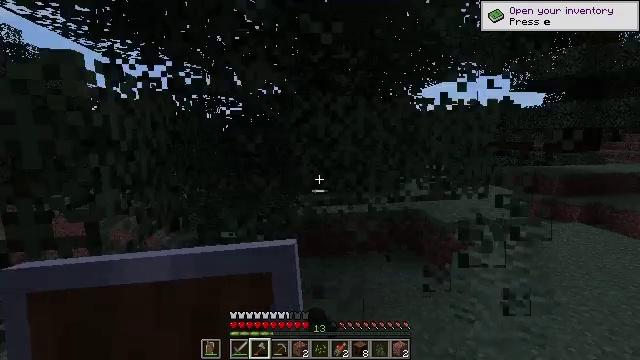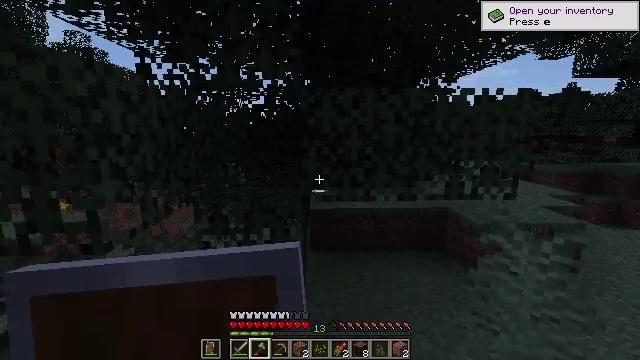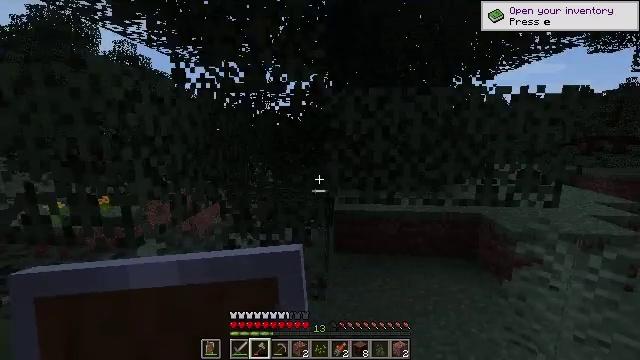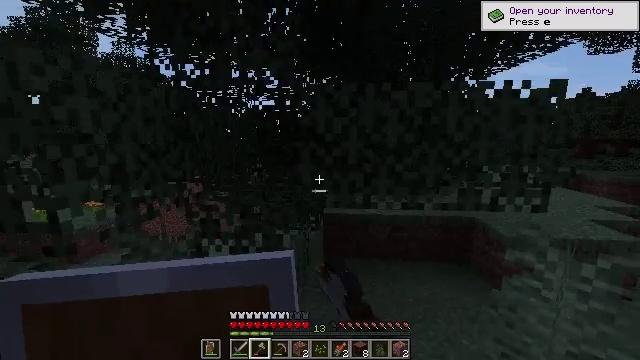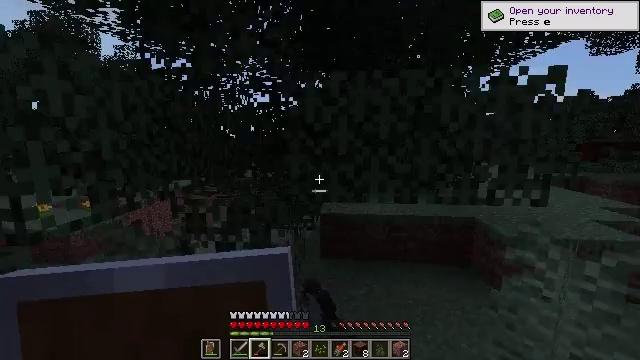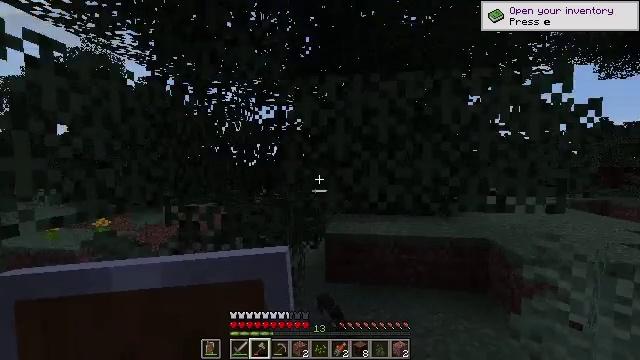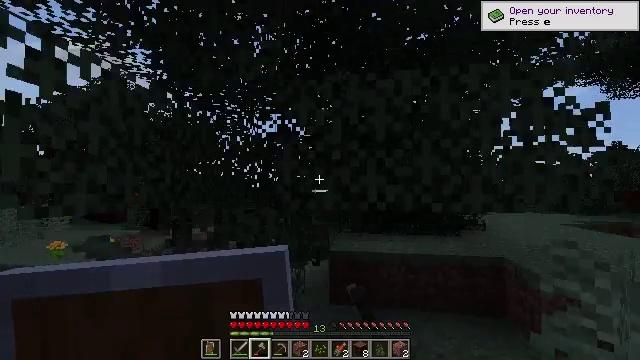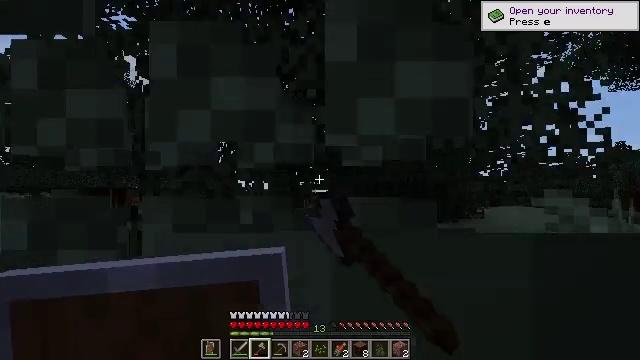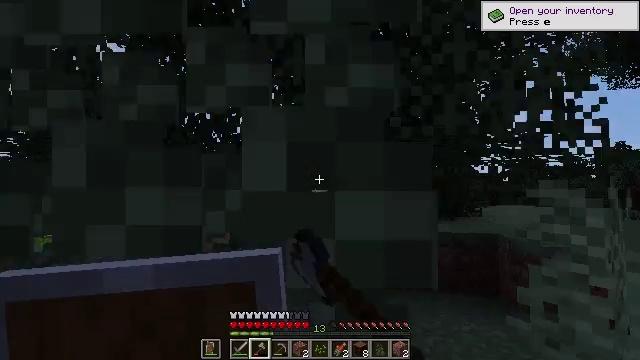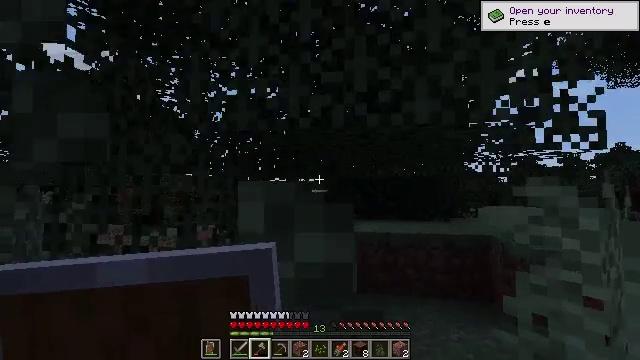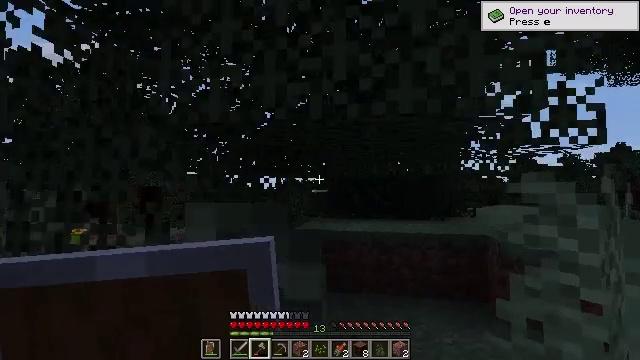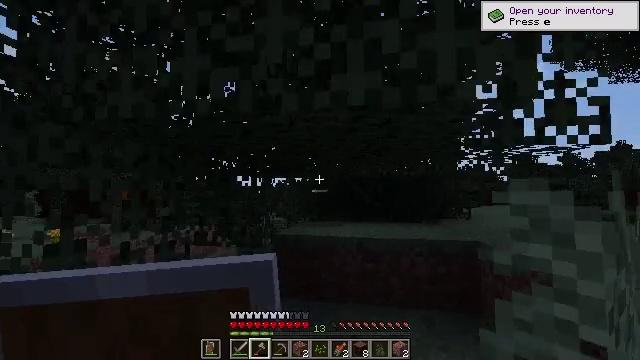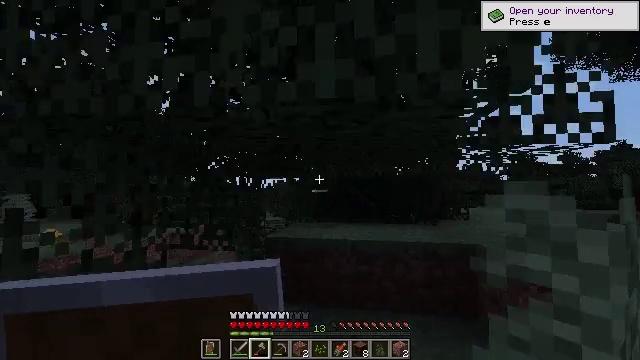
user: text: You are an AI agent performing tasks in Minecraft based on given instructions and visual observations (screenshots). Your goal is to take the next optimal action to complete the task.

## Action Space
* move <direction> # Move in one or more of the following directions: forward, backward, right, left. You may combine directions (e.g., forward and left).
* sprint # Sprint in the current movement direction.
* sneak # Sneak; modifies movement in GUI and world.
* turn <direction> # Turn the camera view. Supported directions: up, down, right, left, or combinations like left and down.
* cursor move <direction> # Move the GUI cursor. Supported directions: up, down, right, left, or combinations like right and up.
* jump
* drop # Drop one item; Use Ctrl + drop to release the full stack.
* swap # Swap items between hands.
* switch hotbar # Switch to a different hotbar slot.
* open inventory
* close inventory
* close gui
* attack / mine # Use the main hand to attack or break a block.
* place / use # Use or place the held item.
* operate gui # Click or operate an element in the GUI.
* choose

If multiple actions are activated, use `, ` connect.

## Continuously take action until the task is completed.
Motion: motion action
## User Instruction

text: Remove the large fern from the terrain.
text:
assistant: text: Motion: move forward and move right, turn left and down, attack / mine
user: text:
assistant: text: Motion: move forward and move right, turn left, attack / mine
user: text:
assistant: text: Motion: move forward and move right, attack / mine
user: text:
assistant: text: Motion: move forward and move right, attack / mine
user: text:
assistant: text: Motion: move forward and move right, turn left and up, attack / mine
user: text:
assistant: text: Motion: move forward and move right, turn left and up, attack / mine
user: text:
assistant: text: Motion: move forward and move right, attack / mine
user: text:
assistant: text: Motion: move forward and move right, attack / mine
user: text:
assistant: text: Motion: move forward and move right, attack / mine
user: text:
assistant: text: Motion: move forward and move right, attack / mine
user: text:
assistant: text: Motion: move forward and move right, attack / mine
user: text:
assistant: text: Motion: move forward and move right, attack / mine
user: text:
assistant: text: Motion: attack / mine